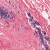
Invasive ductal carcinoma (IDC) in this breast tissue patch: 0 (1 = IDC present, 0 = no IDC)